Question: I am trying to enter a chemical formula using addItem to a QComboBox, but I do not know how to subscript the numbers. I would really appreciate any help I can receive.
I have tried:
1. Using dollar signs ($) before and after the number "$$"
2. Using curly brackets and dollar signs "$_{3}$"
3. Using Unicode formatting "3". This one works but it only shows the sub scripted number when you see the options of the drop down menu. After you select the option, it'll display a vertical bar in place of the number (see pics)

'''
self.amp_sub1_Box = QtGui.QComboBox(self)
self.amp_sub1_Box.addItem("H")
self.amp_sub1_Box.addItem("CH3")
self.amp_sub1_Box.addItem("CH2CH3")
'''
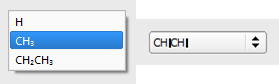
Answer: As ekhumoro suggested in the comments, changing the font style solved this problem. Just use: 'QComboBox.setFont(QtGui.QFont('Verdana'))'